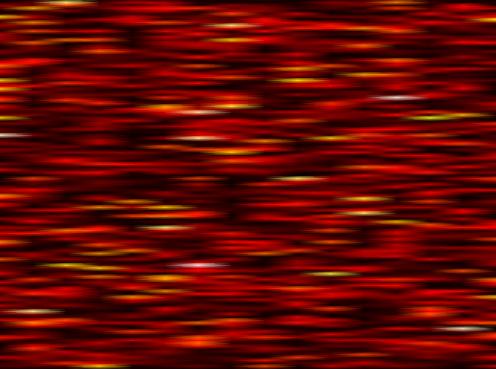
Label: FOFDM